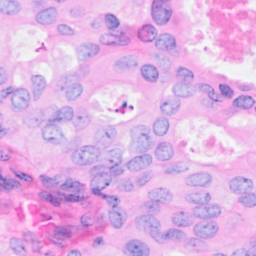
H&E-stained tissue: Breast